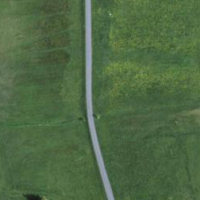
EUNIS habitat code: 52
Species observed at this site:
Caltha palustris
Filipendula ulmaria